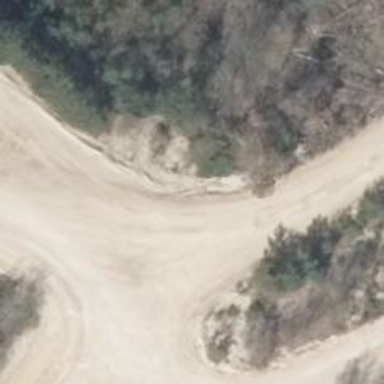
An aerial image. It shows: Gravel track with grade4 tracktype.